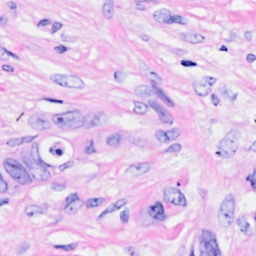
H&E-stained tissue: Breast